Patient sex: M
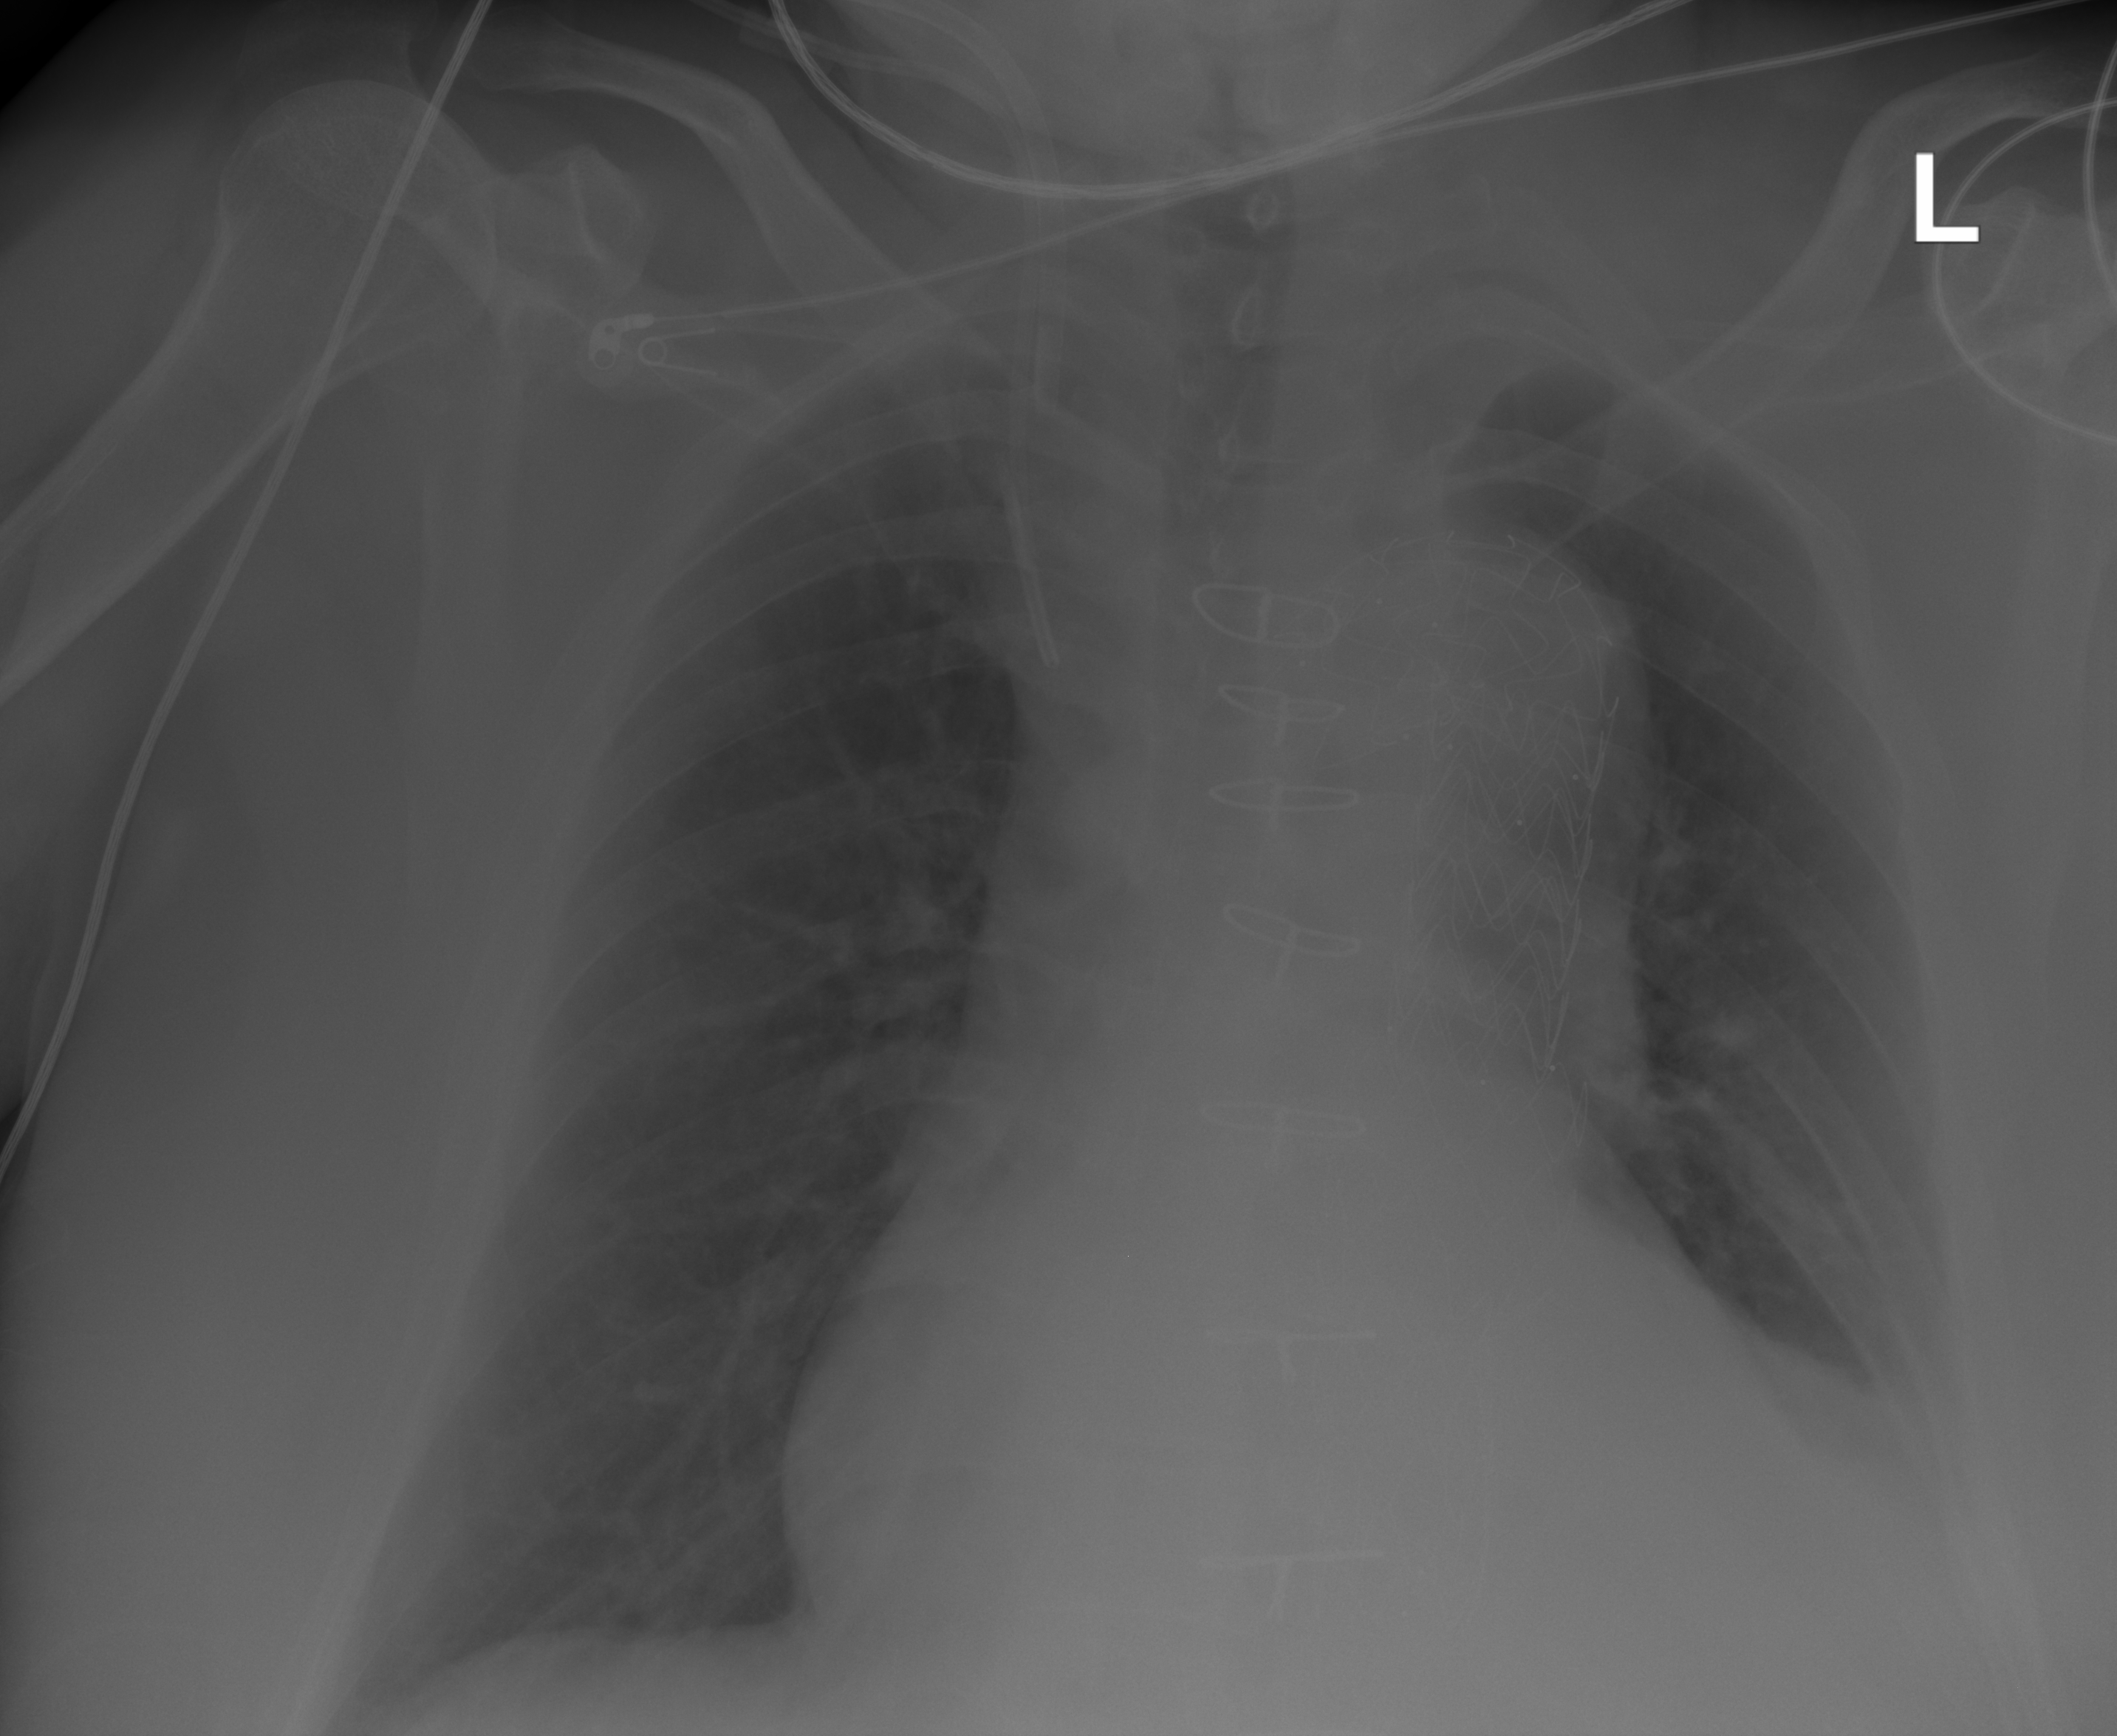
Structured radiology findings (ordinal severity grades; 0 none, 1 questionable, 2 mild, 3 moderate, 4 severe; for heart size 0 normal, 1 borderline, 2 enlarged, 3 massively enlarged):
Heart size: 2
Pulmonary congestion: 0
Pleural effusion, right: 0
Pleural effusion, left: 2
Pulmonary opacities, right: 0
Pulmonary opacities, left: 0
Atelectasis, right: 0
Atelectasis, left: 2